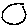
Label: circle